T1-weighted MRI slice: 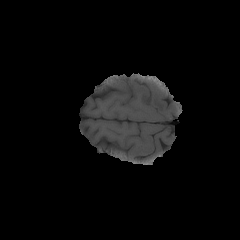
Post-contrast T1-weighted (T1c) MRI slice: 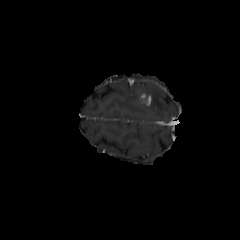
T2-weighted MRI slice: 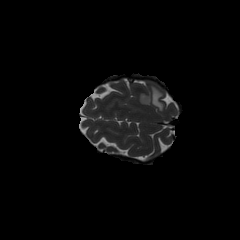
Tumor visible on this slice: yes